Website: bh-photo
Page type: customer-info-address
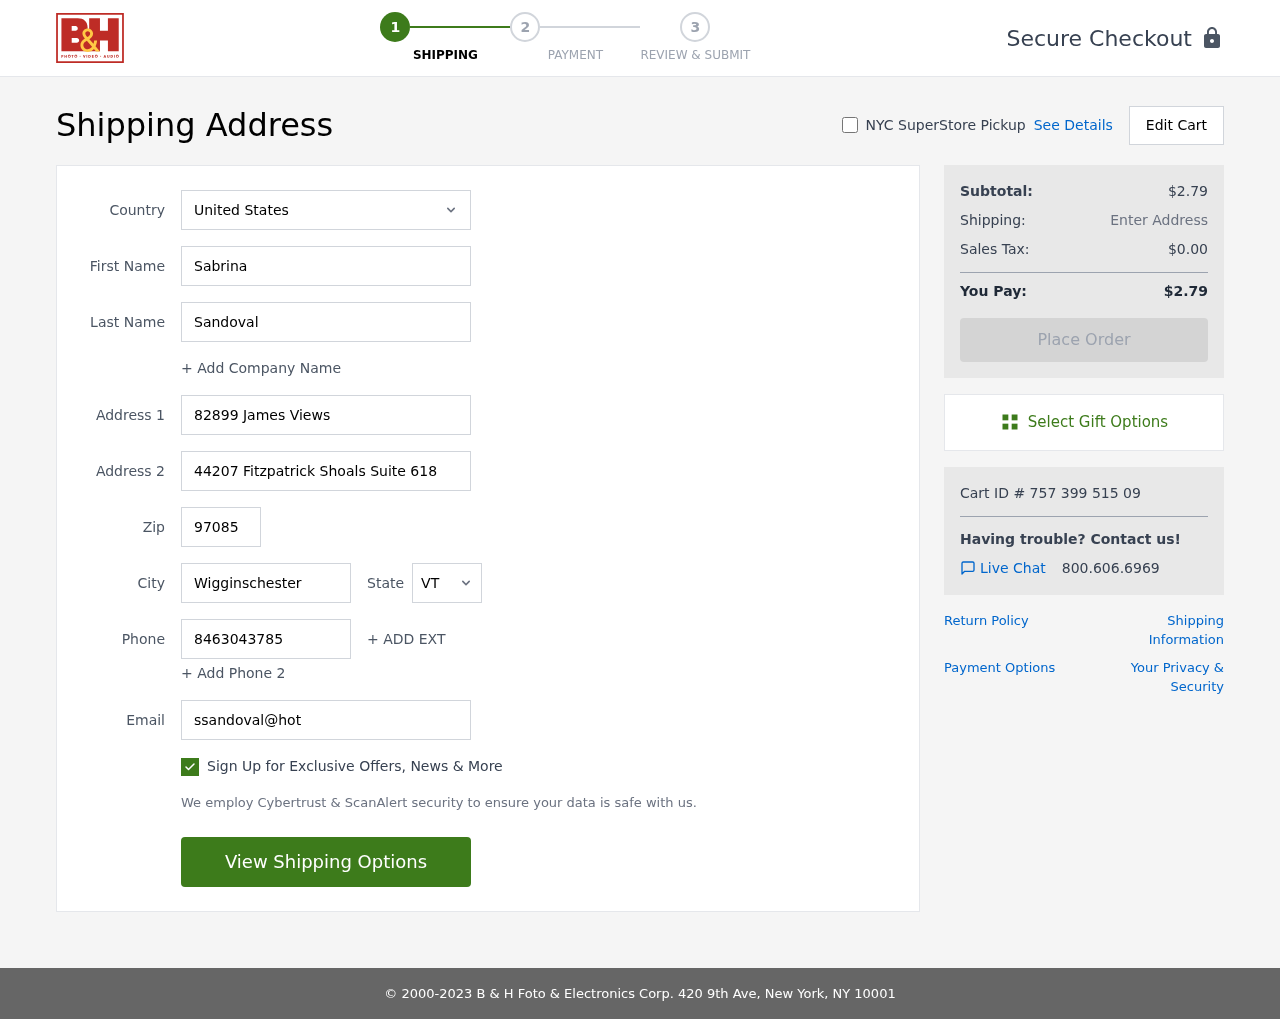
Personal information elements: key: PII_CITY
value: Wigginschester
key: PII_COUNTRY
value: United States
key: PII_EMAIL
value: ssandoval@hotmail.com
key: PII_FIRSTNAME
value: Sabrina
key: PII_LASTNAME
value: Sandoval
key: PII_PHONE
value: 8463043785
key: PII_POSTCODE
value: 97085
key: PII_STATE_ABBR
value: VT
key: PII_STREET
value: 82899 James Views
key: PII_STREET2
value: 44207 Fitzpatrick Shoals Suite 618
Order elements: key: ORDER_SUBTOTAL
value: $2.79
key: ORDER_TAX
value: $0.00
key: ORDER_TOTAL
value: $2.79
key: ORDER_ID
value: Cart ID # 757 399 515 09